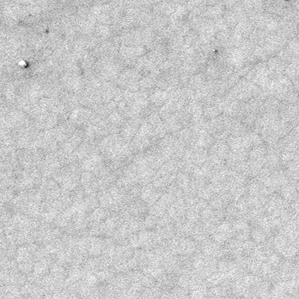
Label: frost